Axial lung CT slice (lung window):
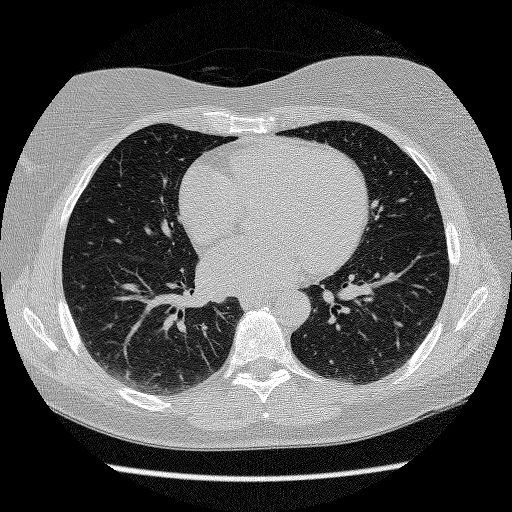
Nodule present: no